Field crop: tomato
Growth stage: 2
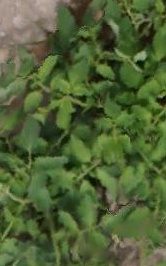
Species: tomato